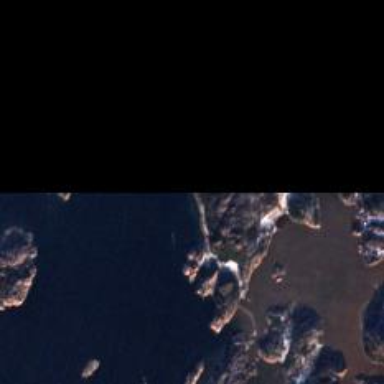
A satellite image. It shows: Picturesque coastline scene.